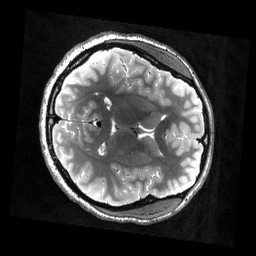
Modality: T2w
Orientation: axial
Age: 20
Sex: female
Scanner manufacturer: siemens
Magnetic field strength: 3 T
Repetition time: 3.2 s
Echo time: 0.563 s